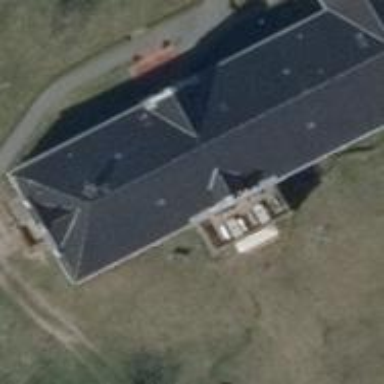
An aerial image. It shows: Historic manor building.